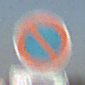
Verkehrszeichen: EingeschraenktesHalteverbot
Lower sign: MehrspurigeFahrzeuge2
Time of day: MorningAfternoon
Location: Outdoor (Special)
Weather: Clear
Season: NotSpecified
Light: Natural